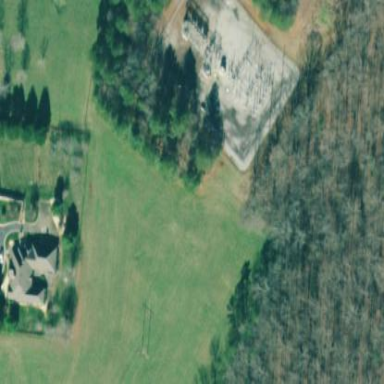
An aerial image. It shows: Distribution power substation secured by fence.